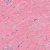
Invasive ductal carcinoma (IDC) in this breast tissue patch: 0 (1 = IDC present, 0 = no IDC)